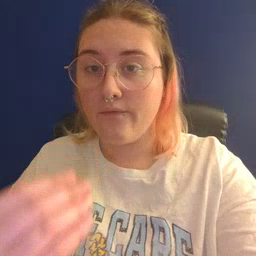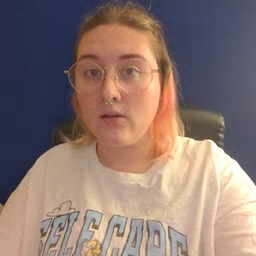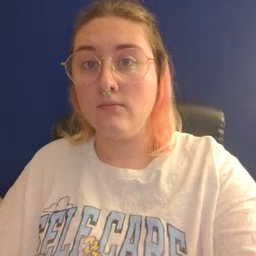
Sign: wolf